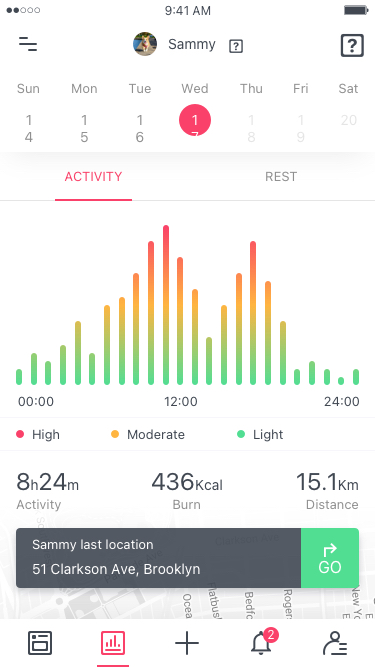
Text in this UI design:
GO
Sammy last location
51 Clarkson Ave, Brooklyn
00:00
12:00
24:00
High
Moderate
Light
8h24m
Activity
436kcal
Burn
15.1km
Distance
RESTING
ACTIVITY
Sammy
Sun
14
Mon
15
Tue
16
Wed
17
Thu
18
Fri
19
Sat
20